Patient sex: M
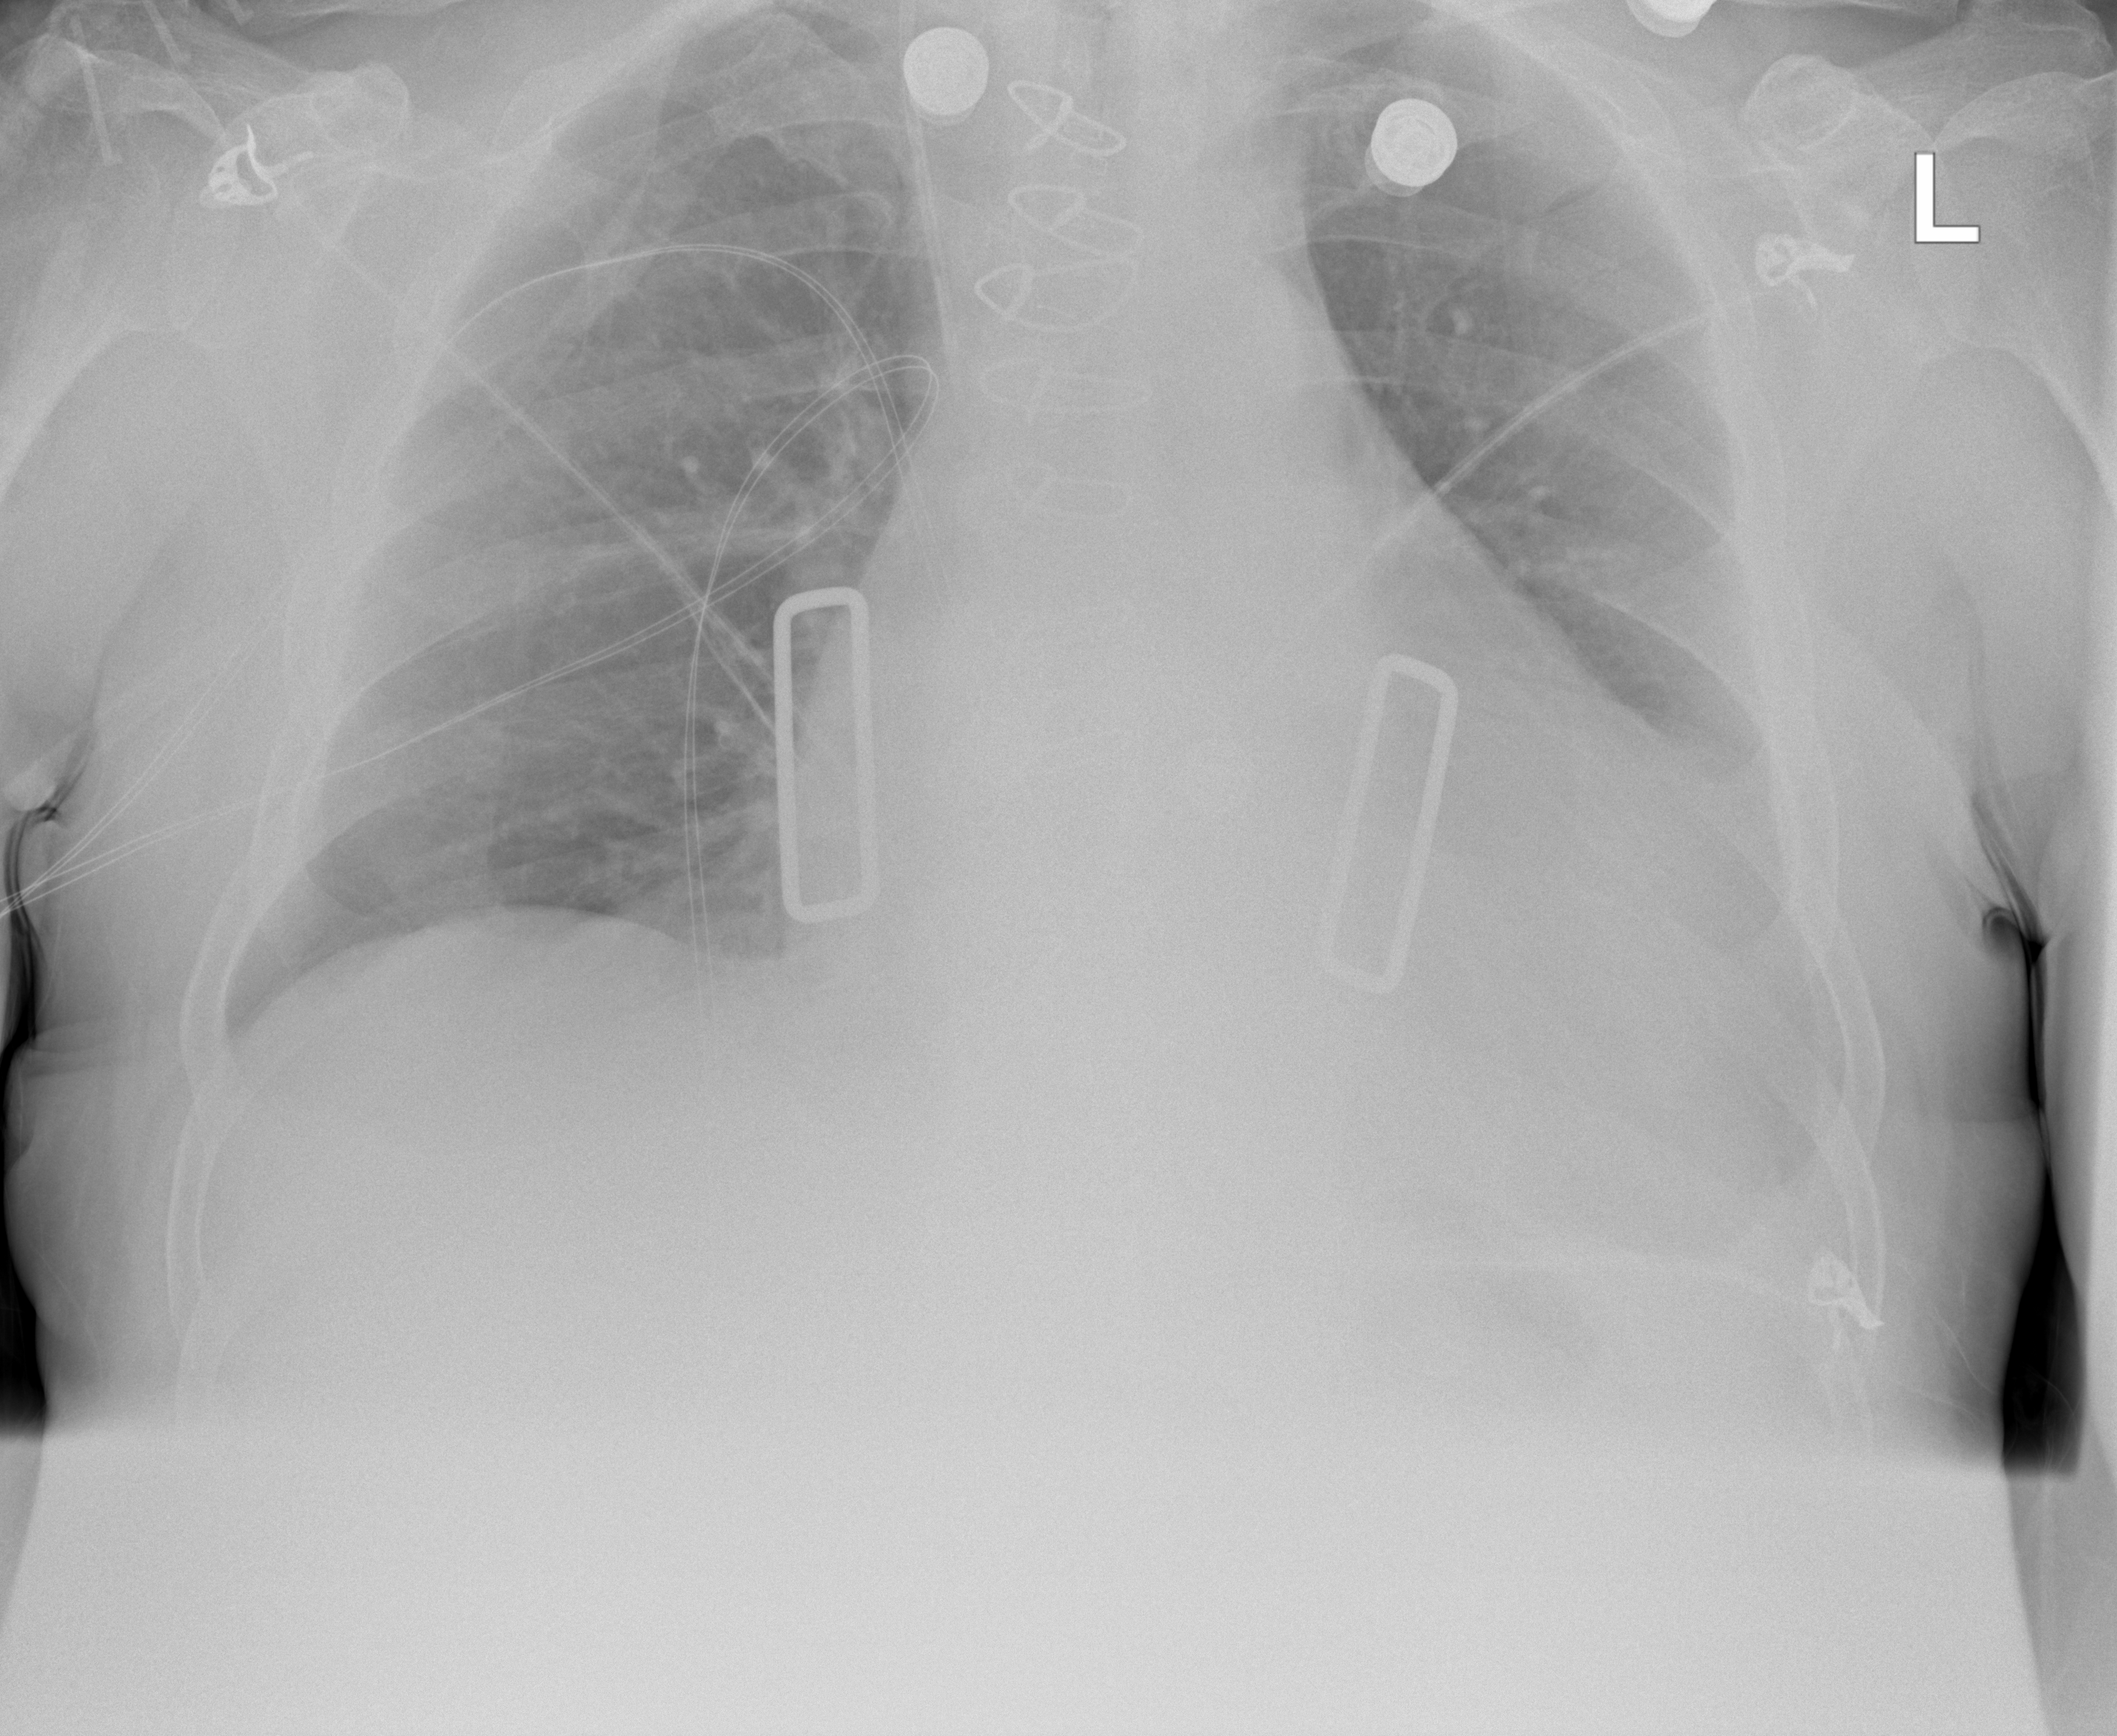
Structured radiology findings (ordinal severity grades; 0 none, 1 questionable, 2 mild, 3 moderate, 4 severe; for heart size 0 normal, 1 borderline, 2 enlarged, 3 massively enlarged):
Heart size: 2
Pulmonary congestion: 0
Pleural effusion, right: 0
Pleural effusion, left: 2
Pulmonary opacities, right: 0
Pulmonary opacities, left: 0
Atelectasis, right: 0
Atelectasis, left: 2